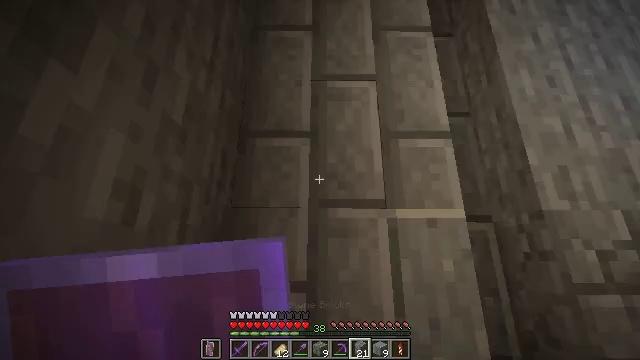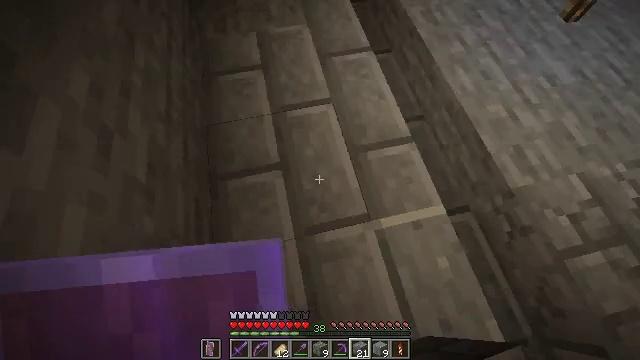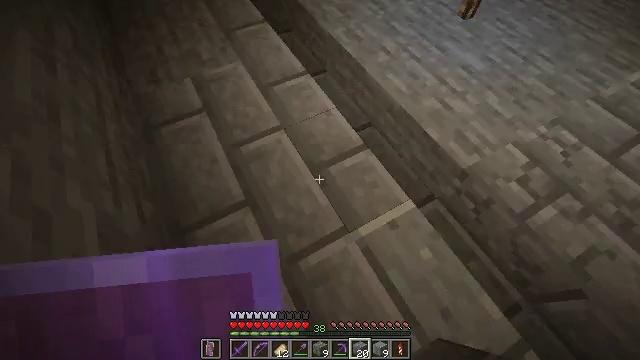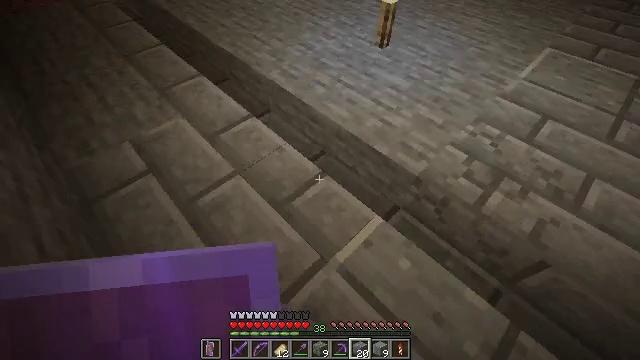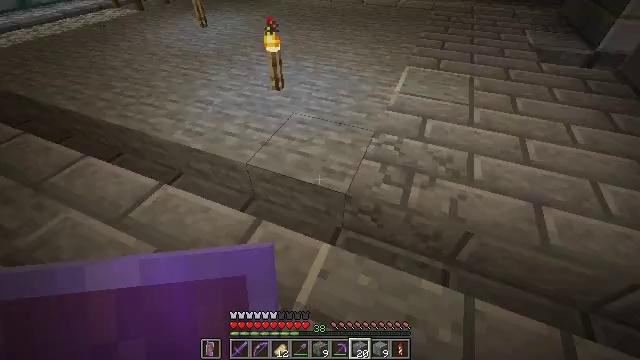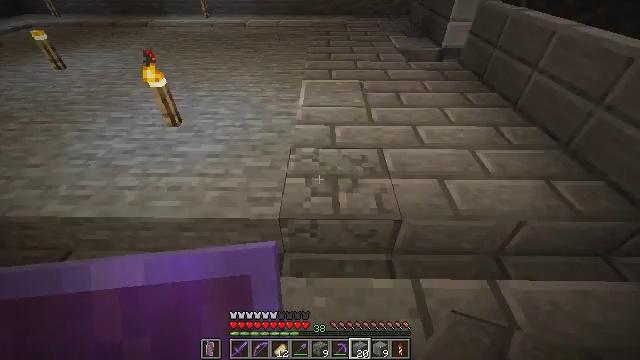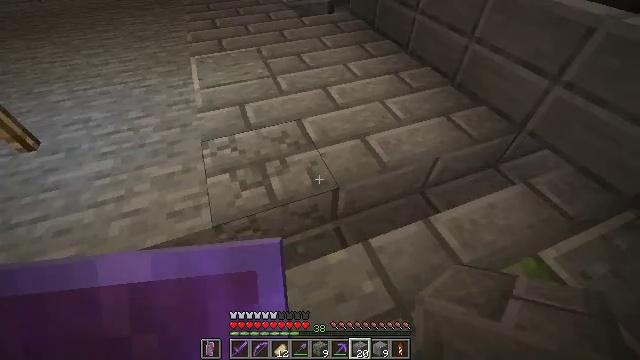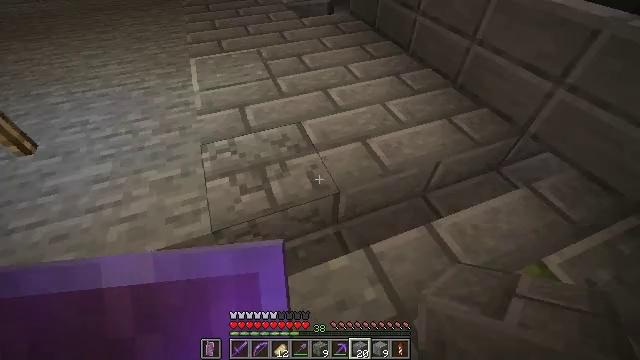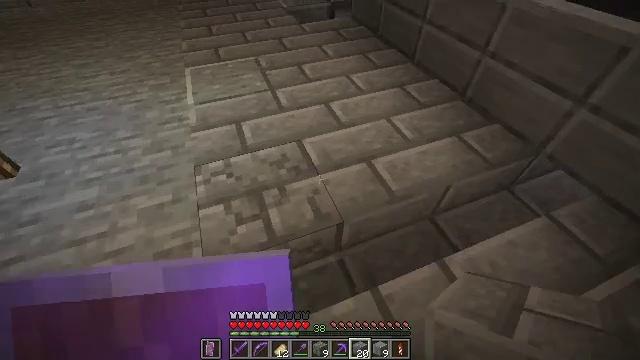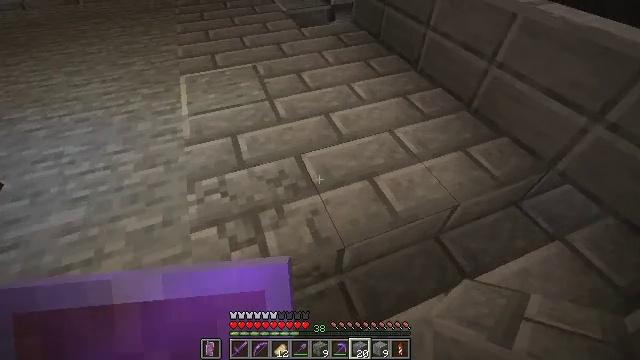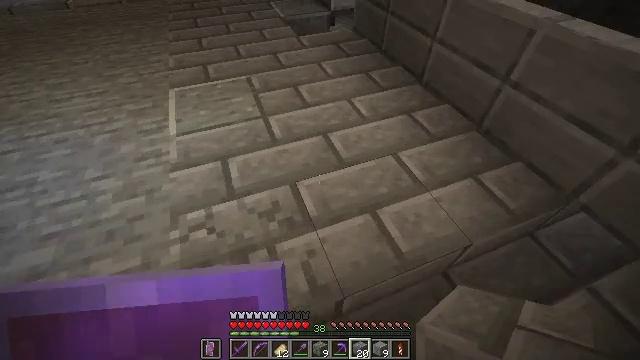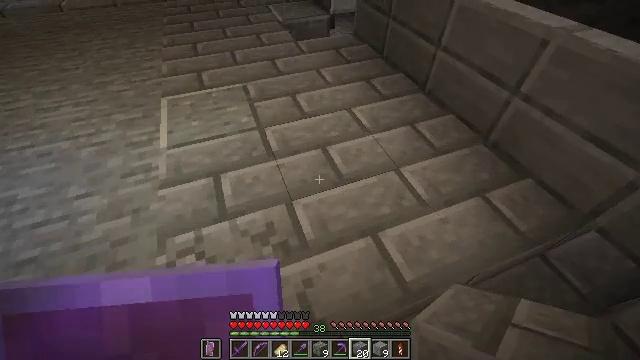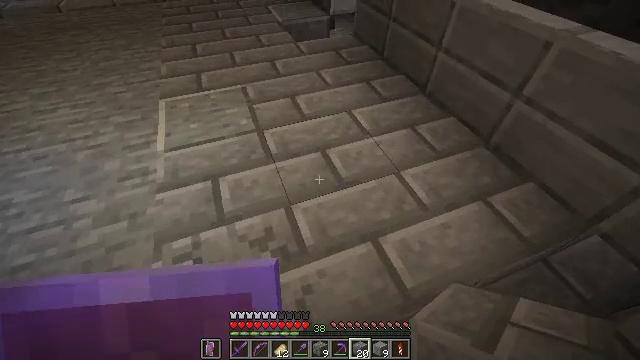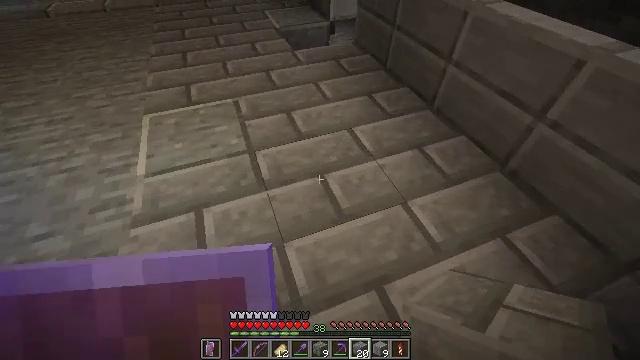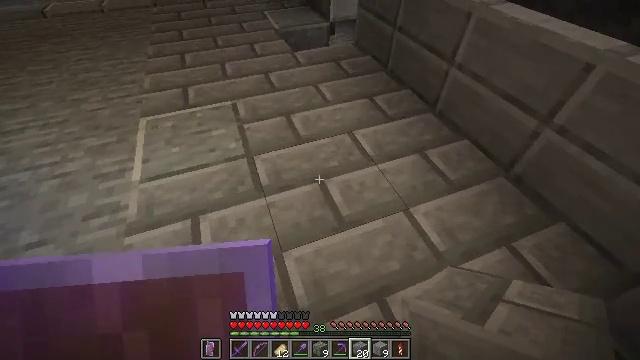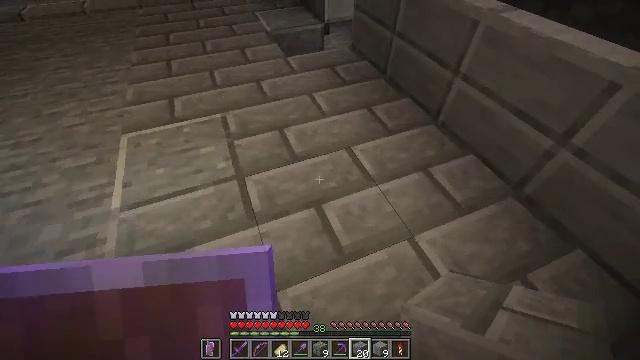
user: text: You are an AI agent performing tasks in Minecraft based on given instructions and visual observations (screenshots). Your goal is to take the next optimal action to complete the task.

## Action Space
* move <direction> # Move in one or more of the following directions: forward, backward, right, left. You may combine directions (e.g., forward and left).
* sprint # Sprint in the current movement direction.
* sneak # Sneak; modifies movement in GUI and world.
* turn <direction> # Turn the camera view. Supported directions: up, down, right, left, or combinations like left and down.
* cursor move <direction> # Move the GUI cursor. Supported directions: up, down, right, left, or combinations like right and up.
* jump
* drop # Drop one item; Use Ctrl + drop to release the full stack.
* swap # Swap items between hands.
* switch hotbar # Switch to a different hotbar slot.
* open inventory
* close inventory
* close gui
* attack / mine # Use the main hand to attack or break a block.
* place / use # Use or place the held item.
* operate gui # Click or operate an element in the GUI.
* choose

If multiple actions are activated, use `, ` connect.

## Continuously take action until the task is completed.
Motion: motion action
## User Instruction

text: craft item cracked stone bricks
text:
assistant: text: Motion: turn right and up
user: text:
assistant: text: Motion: turn right and up
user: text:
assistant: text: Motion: turn right and up
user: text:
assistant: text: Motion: turn right and up
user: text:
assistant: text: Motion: move forward, turn right and up
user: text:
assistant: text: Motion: move forward, turn right and down
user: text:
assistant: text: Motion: move forward
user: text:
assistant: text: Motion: move forward
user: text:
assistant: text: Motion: move forward
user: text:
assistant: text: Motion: move forward
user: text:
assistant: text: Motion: move forward
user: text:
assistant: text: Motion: move forward
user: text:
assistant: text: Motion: move forward
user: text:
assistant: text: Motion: move forward
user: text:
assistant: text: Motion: move forward, turn right
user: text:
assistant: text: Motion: move forward, turn right and down
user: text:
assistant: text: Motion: move forward and move left
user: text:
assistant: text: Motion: move left
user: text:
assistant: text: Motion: move left, turn right and down
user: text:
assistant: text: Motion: move left, turn right and down
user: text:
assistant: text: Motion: move back and move left, turn right and down
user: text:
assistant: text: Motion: move back, turn right and up
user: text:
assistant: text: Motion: move back, turn right and up
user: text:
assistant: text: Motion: move back, turn right and up
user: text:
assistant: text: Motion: move back, turn up
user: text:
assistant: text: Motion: move back, turn up
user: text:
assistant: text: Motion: move back
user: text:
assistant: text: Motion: move back
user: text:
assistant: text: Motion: move back, turn up
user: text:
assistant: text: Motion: move back, turn right and up